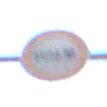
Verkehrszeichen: VerbotPersonenkraftwagenMitAnhaenger
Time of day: MorningAfternoon
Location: Outdoor (Urban)
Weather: Clear
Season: NotSpecified
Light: Natural